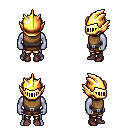
a pixel art fantasy rpg character, male body template, dark elf, purple skin, leather chest armor, gold greaves, light blonde bedhead hairstyle, gold helm, maroon shoes, four views (front, back, left, right), 2x2 character sprite sheet, small pixel art, hard edges, no anti-aliasing